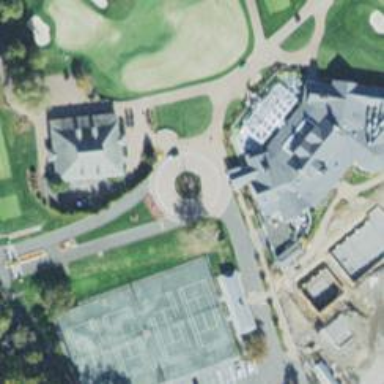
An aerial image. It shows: Service road used as golf cart path.